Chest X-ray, PA view. Patient: 36 years old, sex F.
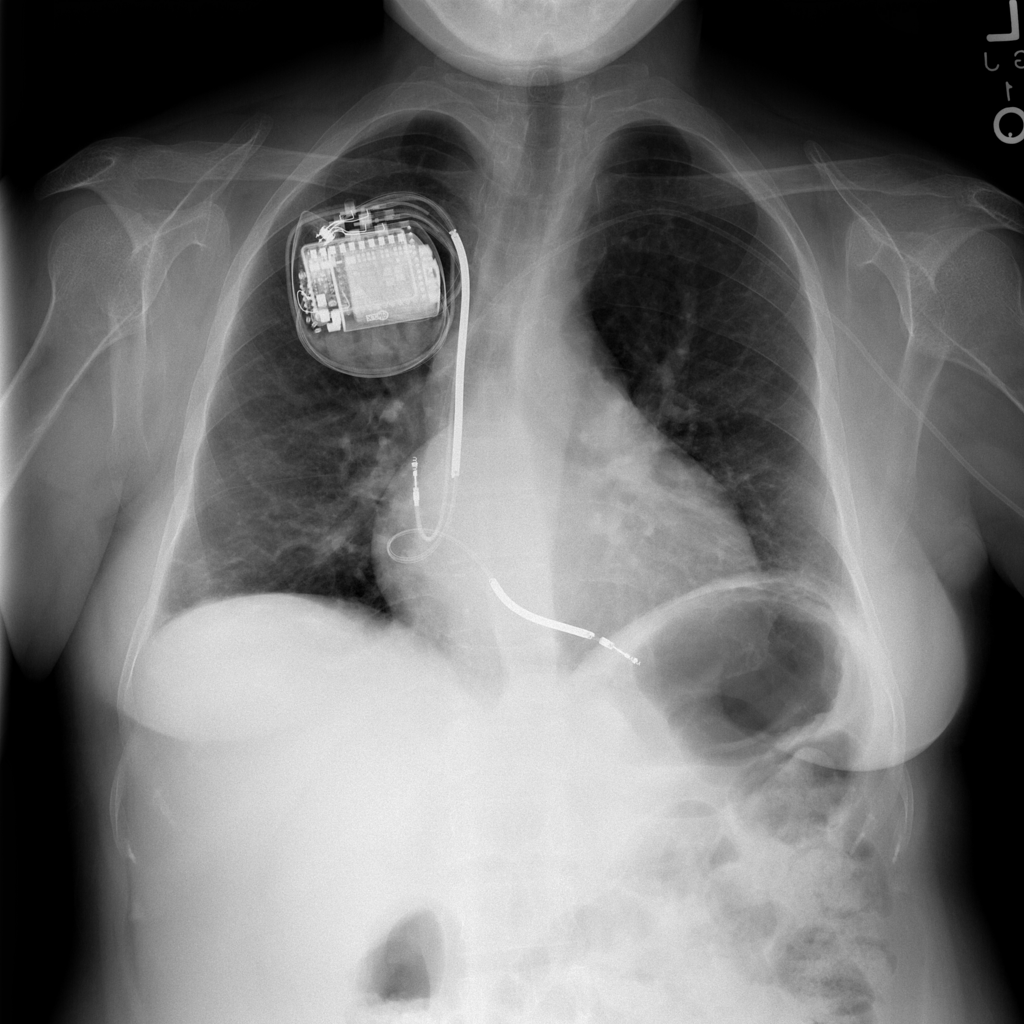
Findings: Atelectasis